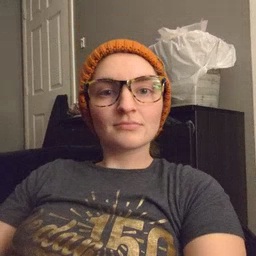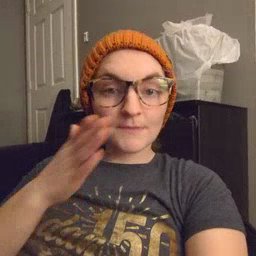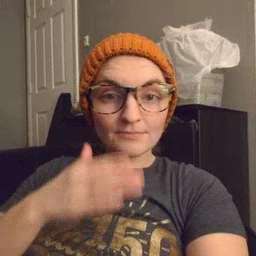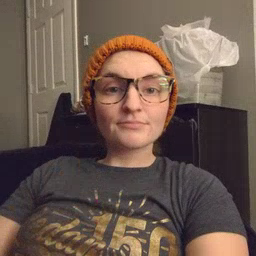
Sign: bedroom